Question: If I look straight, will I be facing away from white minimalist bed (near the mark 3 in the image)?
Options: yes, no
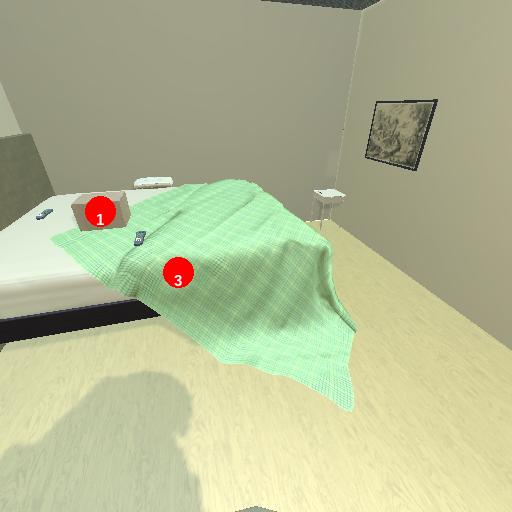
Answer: yes